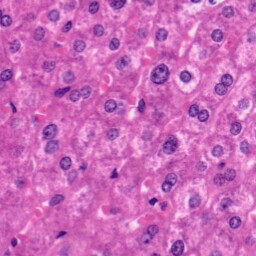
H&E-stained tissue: Liver